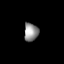
Tissue: lung
Cell type: Others
Senescence score: 0.2299
Nuclear area (px): 254
Mean DAPI intensity: 144.201